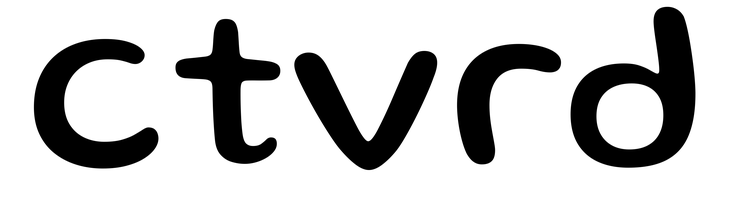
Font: Gluten_Regular